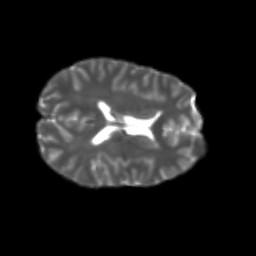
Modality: T2w
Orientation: axial
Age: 22
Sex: female
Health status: healthy
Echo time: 0.074 s